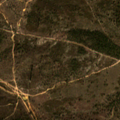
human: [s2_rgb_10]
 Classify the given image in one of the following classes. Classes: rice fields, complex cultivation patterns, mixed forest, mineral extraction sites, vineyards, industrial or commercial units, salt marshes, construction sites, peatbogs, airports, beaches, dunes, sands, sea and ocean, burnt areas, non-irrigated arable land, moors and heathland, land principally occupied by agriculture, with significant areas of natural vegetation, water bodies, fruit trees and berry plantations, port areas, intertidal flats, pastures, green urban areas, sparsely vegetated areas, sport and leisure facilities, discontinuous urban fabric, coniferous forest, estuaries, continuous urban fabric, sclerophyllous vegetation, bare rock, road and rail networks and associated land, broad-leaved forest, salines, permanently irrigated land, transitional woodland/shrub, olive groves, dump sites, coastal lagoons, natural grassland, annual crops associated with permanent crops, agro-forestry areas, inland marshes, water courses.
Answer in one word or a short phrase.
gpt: transitional woodland/shrub